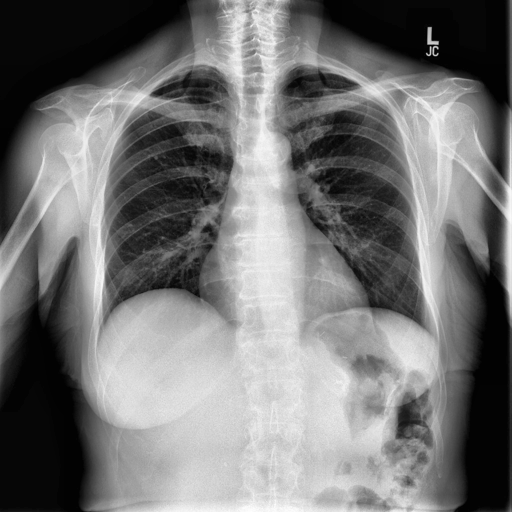
Finding: NORMAL